Question: I have an html page with a header across the top here is the sum total of the html:
'''
<html>
<head>
<script src="https://ajax.googleapis.com/ajax/libs/jquery/1.11.2/jquery.min.js"></script>
<css link here>
</head>
<body onload="prettyPrint()">
<div class="header">
</div>
</body>
</html>
'''
and css:
'''
body
{
background-color: rgb(200, 200, 200);
z-index: 0;
margin-top: 50px;
}
/* */
.header
{
width: 100%;
background-color: rgb(8, 36, 86);
color: white;
height: 2em;
padding: .5em;
z-index: 1000;
top: 0px;
position: fixed;
font-family: times, serif;
display: inline-block;
/*margin-left: -9999px;*/
}
'''
but whenever I run this, the header doesn't extend across the page and there's a small patch that doesn't appear in either chrome or firefox like so:

I've modified the css so that the header tag has a width of 1000% and a left margin of -9999px, but it feels like a hack - is there a better way to do this?
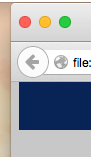
Answer: The 'html' and 'body' elements often have margins and paddings set to non-zero values. Make sure your 'html' and 'body' has
'''
html, body {
width:100%;
margin:0;
padding:0;
}
'''